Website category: sports
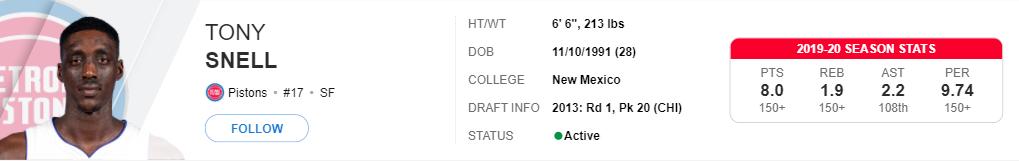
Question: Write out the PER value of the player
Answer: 9.74

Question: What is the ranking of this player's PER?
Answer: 150+

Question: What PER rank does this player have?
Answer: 150+

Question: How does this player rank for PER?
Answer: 150+

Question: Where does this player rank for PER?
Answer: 150+

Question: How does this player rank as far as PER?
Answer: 150+

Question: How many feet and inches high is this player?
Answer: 6' 6"

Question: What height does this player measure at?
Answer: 6' 6"

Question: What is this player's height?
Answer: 6' 6"

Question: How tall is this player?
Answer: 6' 6"

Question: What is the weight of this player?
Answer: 213 lbs

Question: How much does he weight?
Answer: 213 lbs

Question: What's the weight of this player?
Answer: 213 lbs

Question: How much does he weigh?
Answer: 213 lbs

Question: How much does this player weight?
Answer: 213 lbs